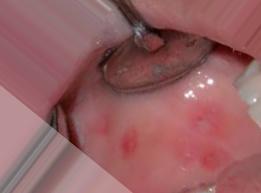
Condition: Mouth Ulcer